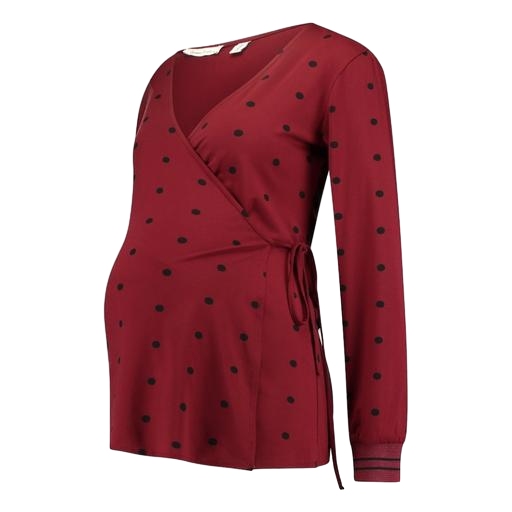
red maternity obi wrap top drawstring waist, black maternity red, red claire maternity tunic, white background